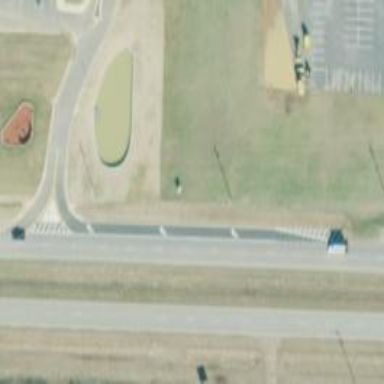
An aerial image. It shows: Secondary road with asphalt surface.